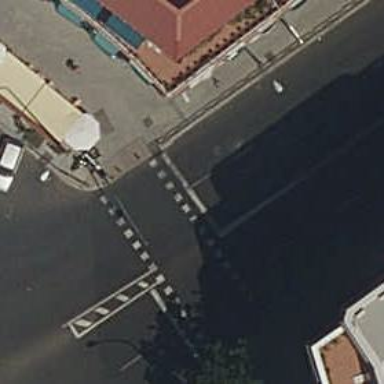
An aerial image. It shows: Road with traffic signals.